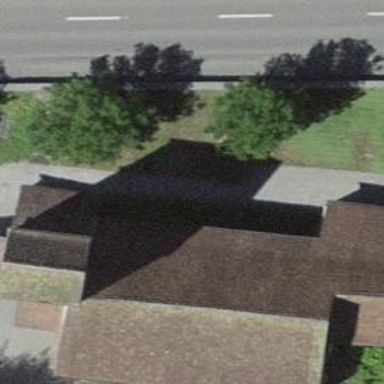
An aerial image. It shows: Church which is place of worship.